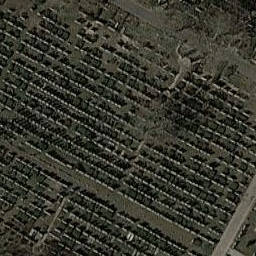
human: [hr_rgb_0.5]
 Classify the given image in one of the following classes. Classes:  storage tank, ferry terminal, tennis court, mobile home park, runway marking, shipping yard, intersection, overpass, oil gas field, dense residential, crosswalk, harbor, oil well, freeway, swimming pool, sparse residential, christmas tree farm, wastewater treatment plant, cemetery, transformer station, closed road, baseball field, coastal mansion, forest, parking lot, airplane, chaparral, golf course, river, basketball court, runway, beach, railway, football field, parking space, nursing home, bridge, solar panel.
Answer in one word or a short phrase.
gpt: cemetery